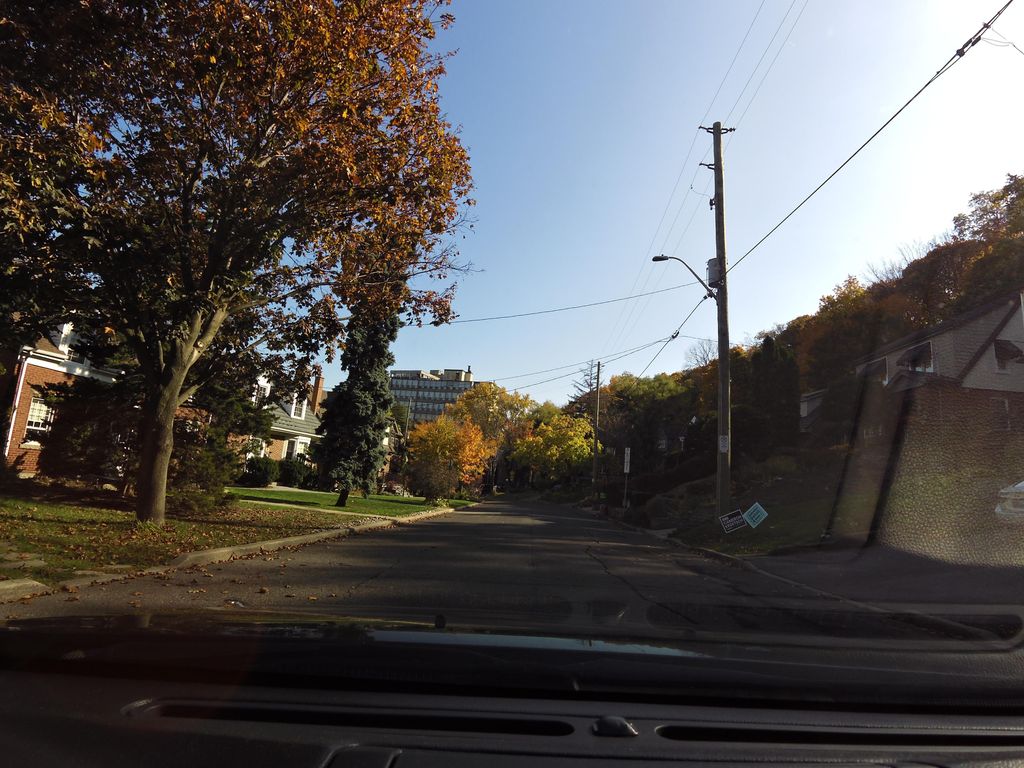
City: hamilton